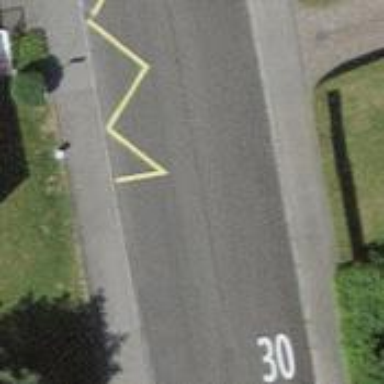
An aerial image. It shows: Bus stop with designated stop position for public transport.